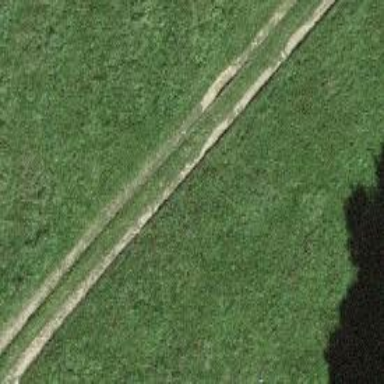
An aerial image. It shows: Track with grade2 tracktype.